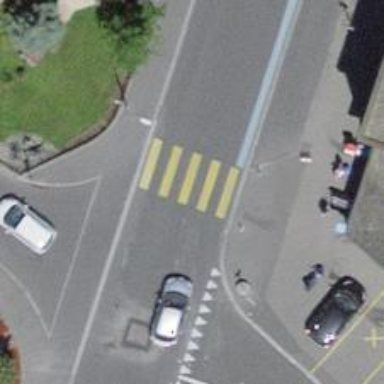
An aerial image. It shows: Zebra crossing on the road.